Interaction volume radius: 10 \u00c5
Interaction volume height: 35 \u00c5
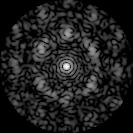
Disorder parameter: 0.6969